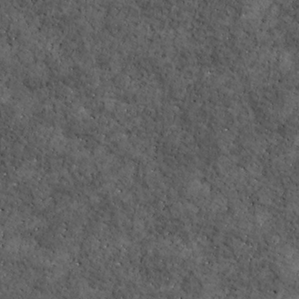
Label: non_frost